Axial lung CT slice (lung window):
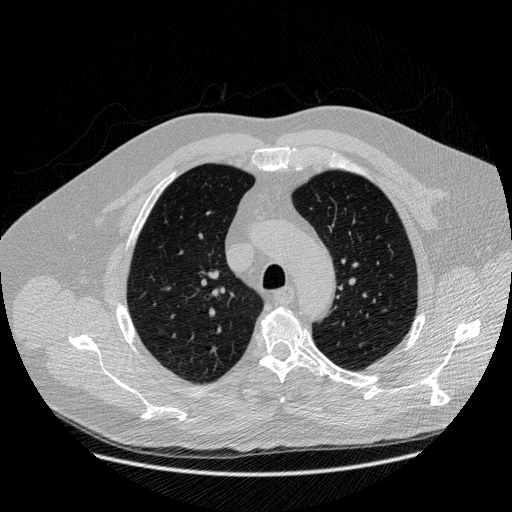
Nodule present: no